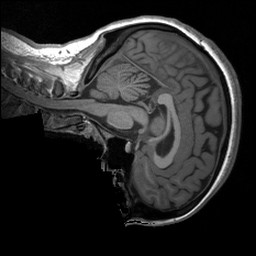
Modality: T1w
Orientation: sagittal
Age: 25
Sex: female
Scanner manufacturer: siemens
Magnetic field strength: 3 T
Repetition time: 1.9 s
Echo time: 0.00232 s